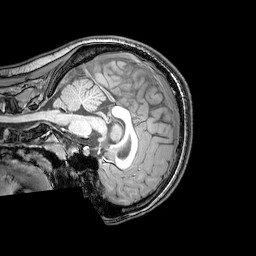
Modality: T1w
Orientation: sagittal
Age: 20
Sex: female
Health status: healthy
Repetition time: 0.081 s
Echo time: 0.037 s